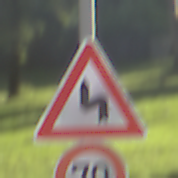
Verkehrszeichen: DoppelkurveZunaechstLinks
Zusatzzeichen unten: Geschwindigkeit70
Umgebung: Outdoor, Nature
Tageszeit: MorningAfternoon
Wetter: Clear
Licht: Natural
Jahreszeit: NotSpecified
Kontrast: HighContrast